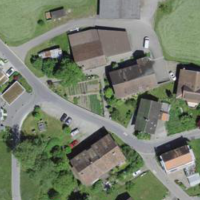
EUNIS habitat code: 55
Species observed at this site:
Convallaria majalis
Acer campestre